A scalogram (wavelet time-scale view) of one vibration snapshot from a rotating machine is shown. Based on the visible evidence, which rotor condition applies: normal, misalignment, unbalance, looseness?
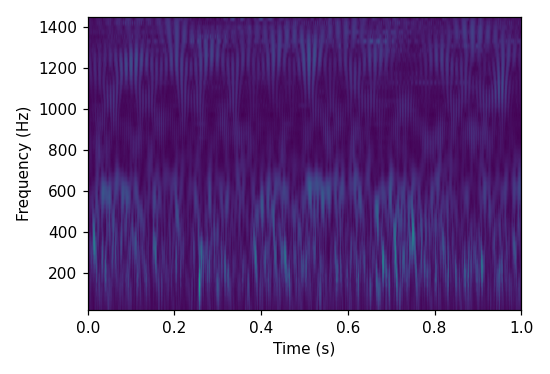
Answer: normal